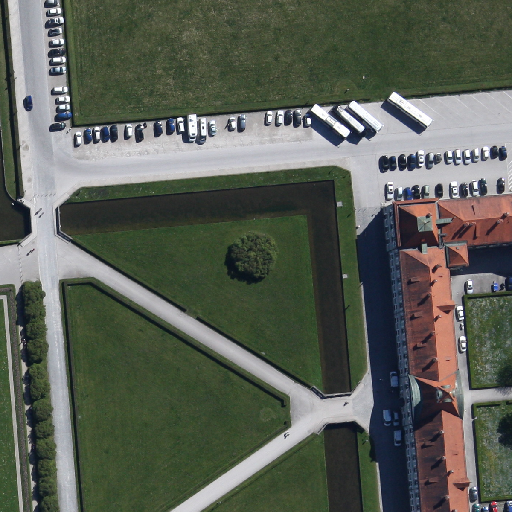
Referring expression: car driving on the road